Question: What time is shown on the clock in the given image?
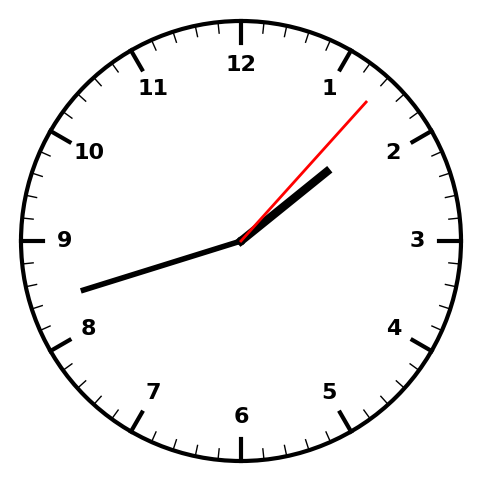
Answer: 01:42:07